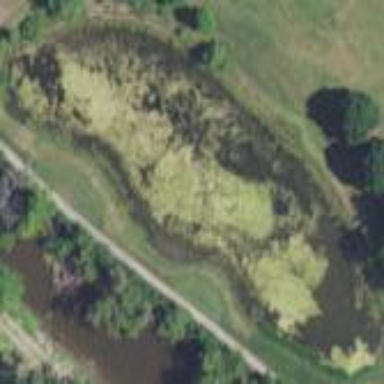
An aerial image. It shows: Water hazard on golf course.